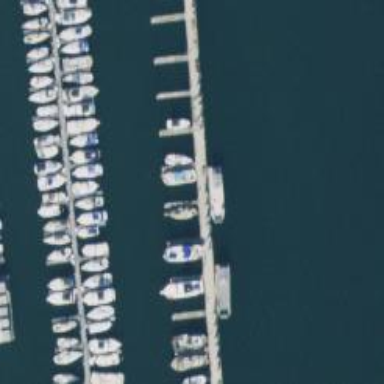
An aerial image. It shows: Breakwater with mooring capabilities.